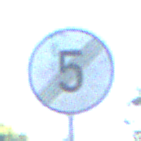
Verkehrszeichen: EndeGeschwindigkeit5
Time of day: MorningAfternoon
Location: Outdoor (Urban)
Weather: Clear
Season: NotSpecified
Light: Natural